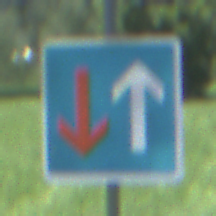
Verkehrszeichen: VorrangVorGegenverkehr
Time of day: Midday
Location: Outdoor (Nature)
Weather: Clear
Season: Summer
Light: Natural